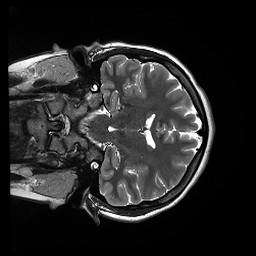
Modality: T2w
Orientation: coronal
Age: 18
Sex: female
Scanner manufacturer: siemens
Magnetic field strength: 3 T
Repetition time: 13.52 s
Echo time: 0.088 s